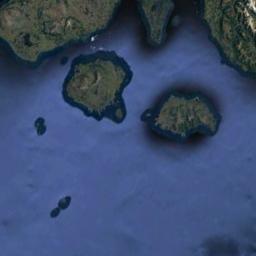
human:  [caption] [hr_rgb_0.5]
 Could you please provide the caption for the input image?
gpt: A group of green islands on the blue sea .

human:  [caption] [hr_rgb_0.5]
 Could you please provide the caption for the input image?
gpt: The water around the island is dark blue .

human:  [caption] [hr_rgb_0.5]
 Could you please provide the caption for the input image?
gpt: The archipelago with some islands of different sizes is surrounded by light blue waters .

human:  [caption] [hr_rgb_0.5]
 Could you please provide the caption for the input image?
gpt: There are many islands of different shapes and sizes .

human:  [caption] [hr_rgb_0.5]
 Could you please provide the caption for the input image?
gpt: There are two green islands on a blue sea near the mainland .